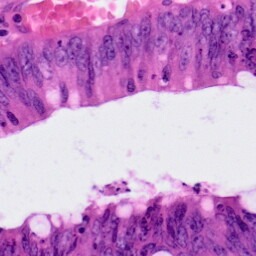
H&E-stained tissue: Colon